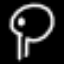
Label: mushroom